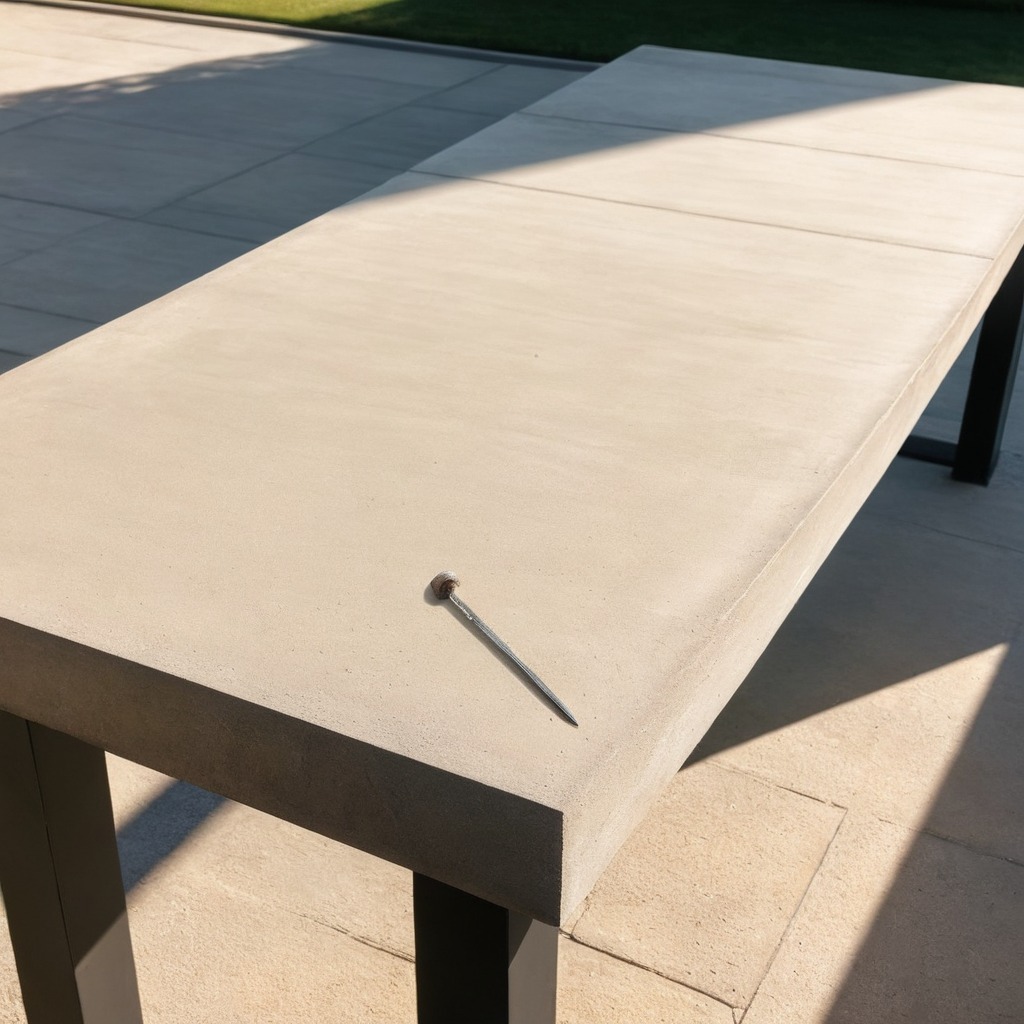
A nail is lying on the wooden table.